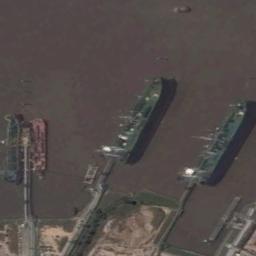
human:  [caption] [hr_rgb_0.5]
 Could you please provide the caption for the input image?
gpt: There are four ships in the black water on the shore .

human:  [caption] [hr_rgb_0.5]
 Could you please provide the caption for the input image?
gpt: There are several ships beside the dock .

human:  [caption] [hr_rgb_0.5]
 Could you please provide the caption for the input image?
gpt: Several green, Red and blue ships docked by the dock .

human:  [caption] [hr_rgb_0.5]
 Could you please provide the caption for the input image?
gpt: Several ships of different sizes and colors are docked at the dock and the water is yellow .

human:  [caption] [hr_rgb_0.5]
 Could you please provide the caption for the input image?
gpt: There are several ships at the harbor .